Question: I'm working on a function that creates a complicated 'ggplot' graph. The graph has dozens of annotations both text and rectangular in addition to some categorical data in bars. I'd like to create an option to reverse the x axis in certain situations. So I need to add some logic to flip the axis if that option is turned on. But I'm running into snags because reversing the groupings of the data doesn't flip the annotations (of course). But I want to flip everything around.
Any thoughts on how to do this without boiling the ocean?
'''
library(tidyverse)
mtcars %>%
mutate( make = word(rownames(mtcars))) %>%
group_by(make) %>%
summarize(wt = sum(wt)) %>%
head ->
mt
p <- ggplot(mt, aes(x = make, y = wt)) +
geom_bar(stat = "identity") +
annotate(
"rect",
xmin = 1.5,
xmax = 4.5,
ymin = 4,
ymax = 7,
alpha = .5
) +
annotate("label", x = 3, y = 6, label = "WTF, y'all?")
p
'''

I find I can't even use 'scale_x_reverse' for some reason:
'''
p + scale_x_reverse()
#> Error in -x: invalid argument to unary operator
'''
Please note that my reproducible example here is greatly simplified. In practice I have many dozen elements of different type on my graph.
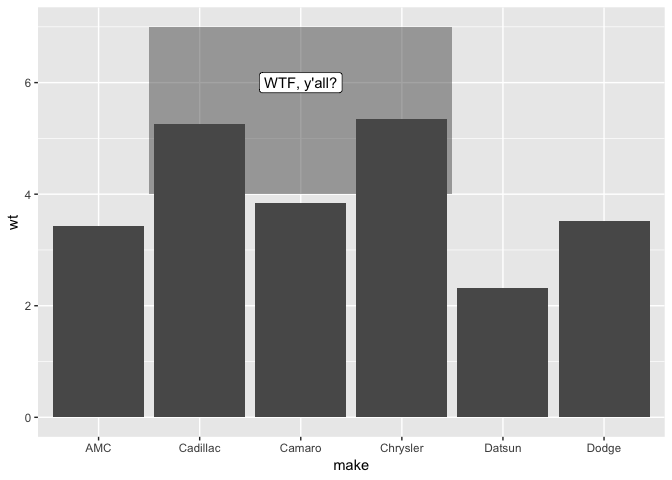
Answer: We could make annotation labels and shading part of the input data. Then annotations will reverse together with x-axis ordering. Something like:
'''
library(tidyverse)
# dummy data
mtcars %>%
mutate(make = word(rownames(mtcars))) %>%
group_by(make) %>%
summarize(wt = sum(wt)) %>%
head ->
mt
# Option to reverse, choose one
# if it is a function, pass an argument
# foo <- function(data, myReverseOption = FALSE, ...
myReverseOption = TRUE
myReverseOption = FALSE
mt$make <- as.factor(mt$make)
if(myReverseOption){
mt$make <- factor(mt$make, levels = rev(levels(mt$make))) }
# add annotaions
mt <- mt %>%
mutate(
myLabel = if_else(make == "Camaro", "OK, y'all?", NA_character_),
myShade = grepl("^C", make))
# plot
ggplot(mt, aes(x = make, y = wt)) +
geom_bar(stat = "identity") +
geom_text(aes(label = myLabel), nudge_y = 1) +
geom_rect(aes(xmin = (as.numeric(make) - 0.5) * myShade,
xmax = (as.numeric(make) + 0.5) * myShade,
ymin = 4, ymax = 6),
alpha = 0.5) +
ggtitle(ifelse(myReverseOption, "reversed", "original"))
'''
<URL>
<URL>